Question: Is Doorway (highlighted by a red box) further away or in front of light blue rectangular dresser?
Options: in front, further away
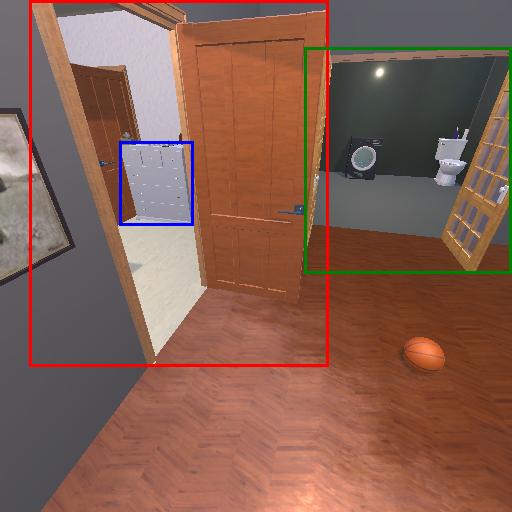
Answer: in front